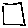
Label: square